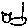
Label: cat